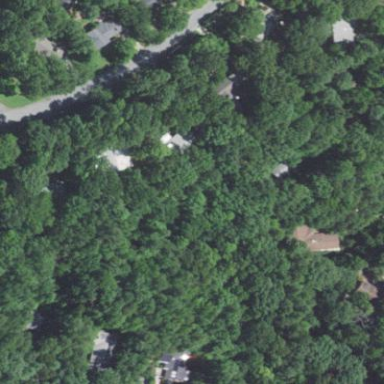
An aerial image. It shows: Mixed woodland area with variety of leaf types and cycles.